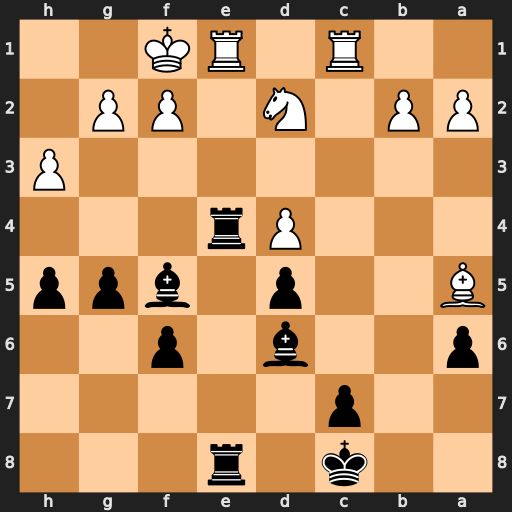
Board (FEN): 2k1r3/2p5/p2b1p2/B2p1bpp/3Pr3/7P/PP1N1PP1/2R1RK2
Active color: b
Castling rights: -
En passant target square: -
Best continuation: Rxe1+ Rxe1 Bd3+